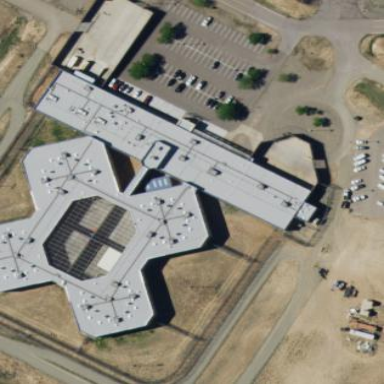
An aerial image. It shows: Prison building.